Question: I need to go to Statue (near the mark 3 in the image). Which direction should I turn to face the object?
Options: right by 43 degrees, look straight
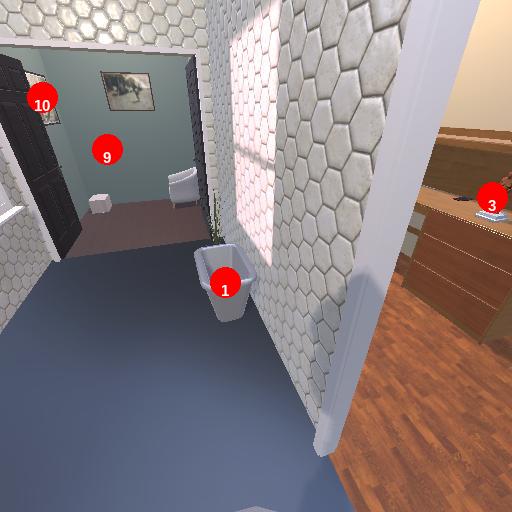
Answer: right by 43 degrees